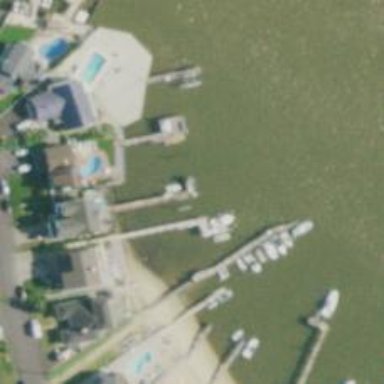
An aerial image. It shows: Man-made pier.